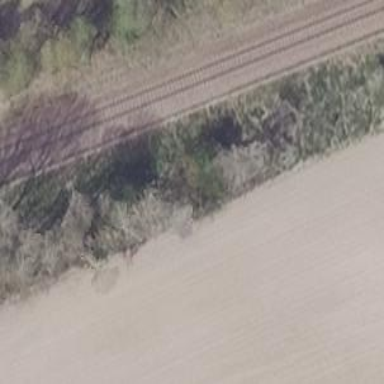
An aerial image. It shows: Row of deciduous broadleaved trees.